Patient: sex M, age 29
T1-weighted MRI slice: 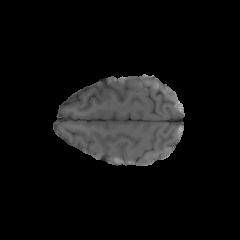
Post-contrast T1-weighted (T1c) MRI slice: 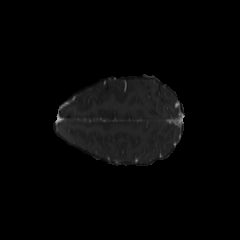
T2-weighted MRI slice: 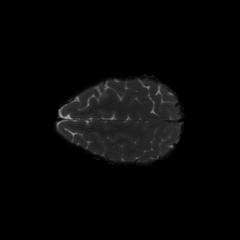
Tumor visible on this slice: no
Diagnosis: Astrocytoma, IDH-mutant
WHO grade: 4